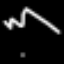
Label: squiggle